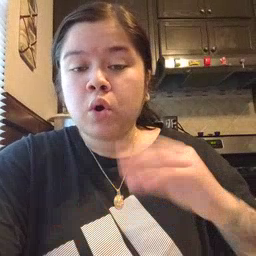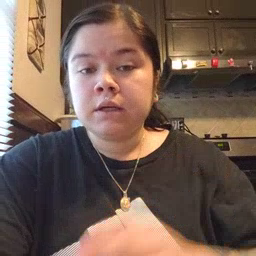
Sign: story